Question: My app should send a picture to a server when a button is pressed. I choose to use AirDrop for this, and want the UI to be as simple as possible. Now I can exclude all activities except AirDrop, but still the popover looks quite messy:

How can I get rid of the two extra lines? They serve no purpose.
If it helps, here is the method which is called when the button is tapped:
'''
- (IBAction)orderButtonTapped:(UIButton *)sender {
UIImage *image = [self.detailViewController.paint extractImageFromBitmap];
UIDevice *device = UIDevice.currentDevice;
NSArray *items = @[device.name, image];
UIActivityViewController *activityViewController = [[UIActivityViewController alloc] initWithActivityItems:items
applicationActivities:nil];
activityViewController.excludedActivityTypes = @[UIActivityTypePostToFacebook,
UIActivityTypePostToTwitter,
UIActivityTypePostToWeibo,
UIActivityTypeMessage,
UIActivityTypeMail,
UIActivityTypePrint,
UIActivityTypeCopyToPasteboard,
UIActivityTypeAssignToContact,
UIActivityTypeSaveToCameraRoll,
UIActivityTypeAddToReadingList,
UIActivityTypePostToFlickr,
UIActivityTypePostToVimeo,
UIActivityTypePostToTencentWeibo];
activityViewController.popoverPresentationController.sourceView = self.view;
// if iPhone
if (UI_USER_INTERFACE_IDIOM() == UIUserInterfaceIdiomPhone) {
[self presentViewController:activityViewController animated:YES completion:nil];
}
// if iPad
else {
CGFloat xPos = self.orderButton.frame.origin.x + self.orderButton.frame.size.width/2;
CGFloat yPos = self.orderButton.frame.origin.y;
UIPopoverController *popup = [[UIPopoverController alloc] initWithContentViewController:activityViewController];
[popup presentPopoverFromRect:CGRectMake(xPos, yPos, 0, 0)
inView:self.view
permittedArrowDirections:UIPopoverArrowDirectionAny
animated:YES];
}
}
'''
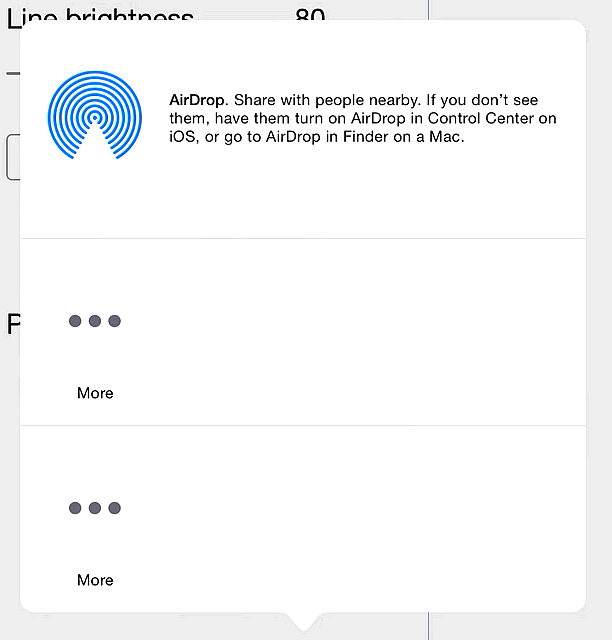
Answer: User can have custom 3rd party Activities there. You can't whitelist only selected activities (e.g. AirDrop), but only blacklist some of them. Which is what you are already doing.